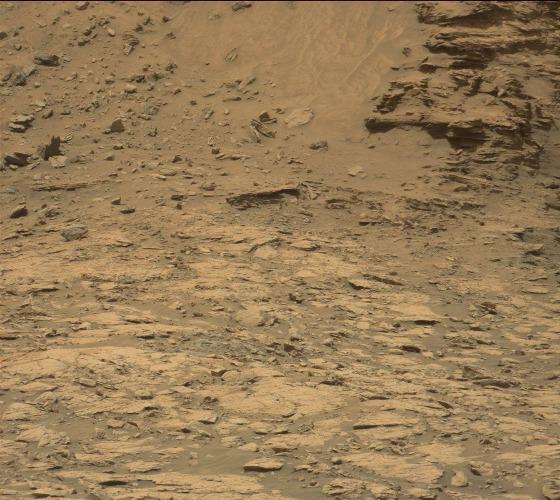
Terrain classes present: Bedrock, Gravel / Sand / Soil, Rock, Shadow